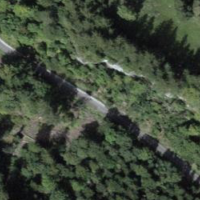
EUNIS habitat code: 43
Species observed at this site:
Helix pomatia